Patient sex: M
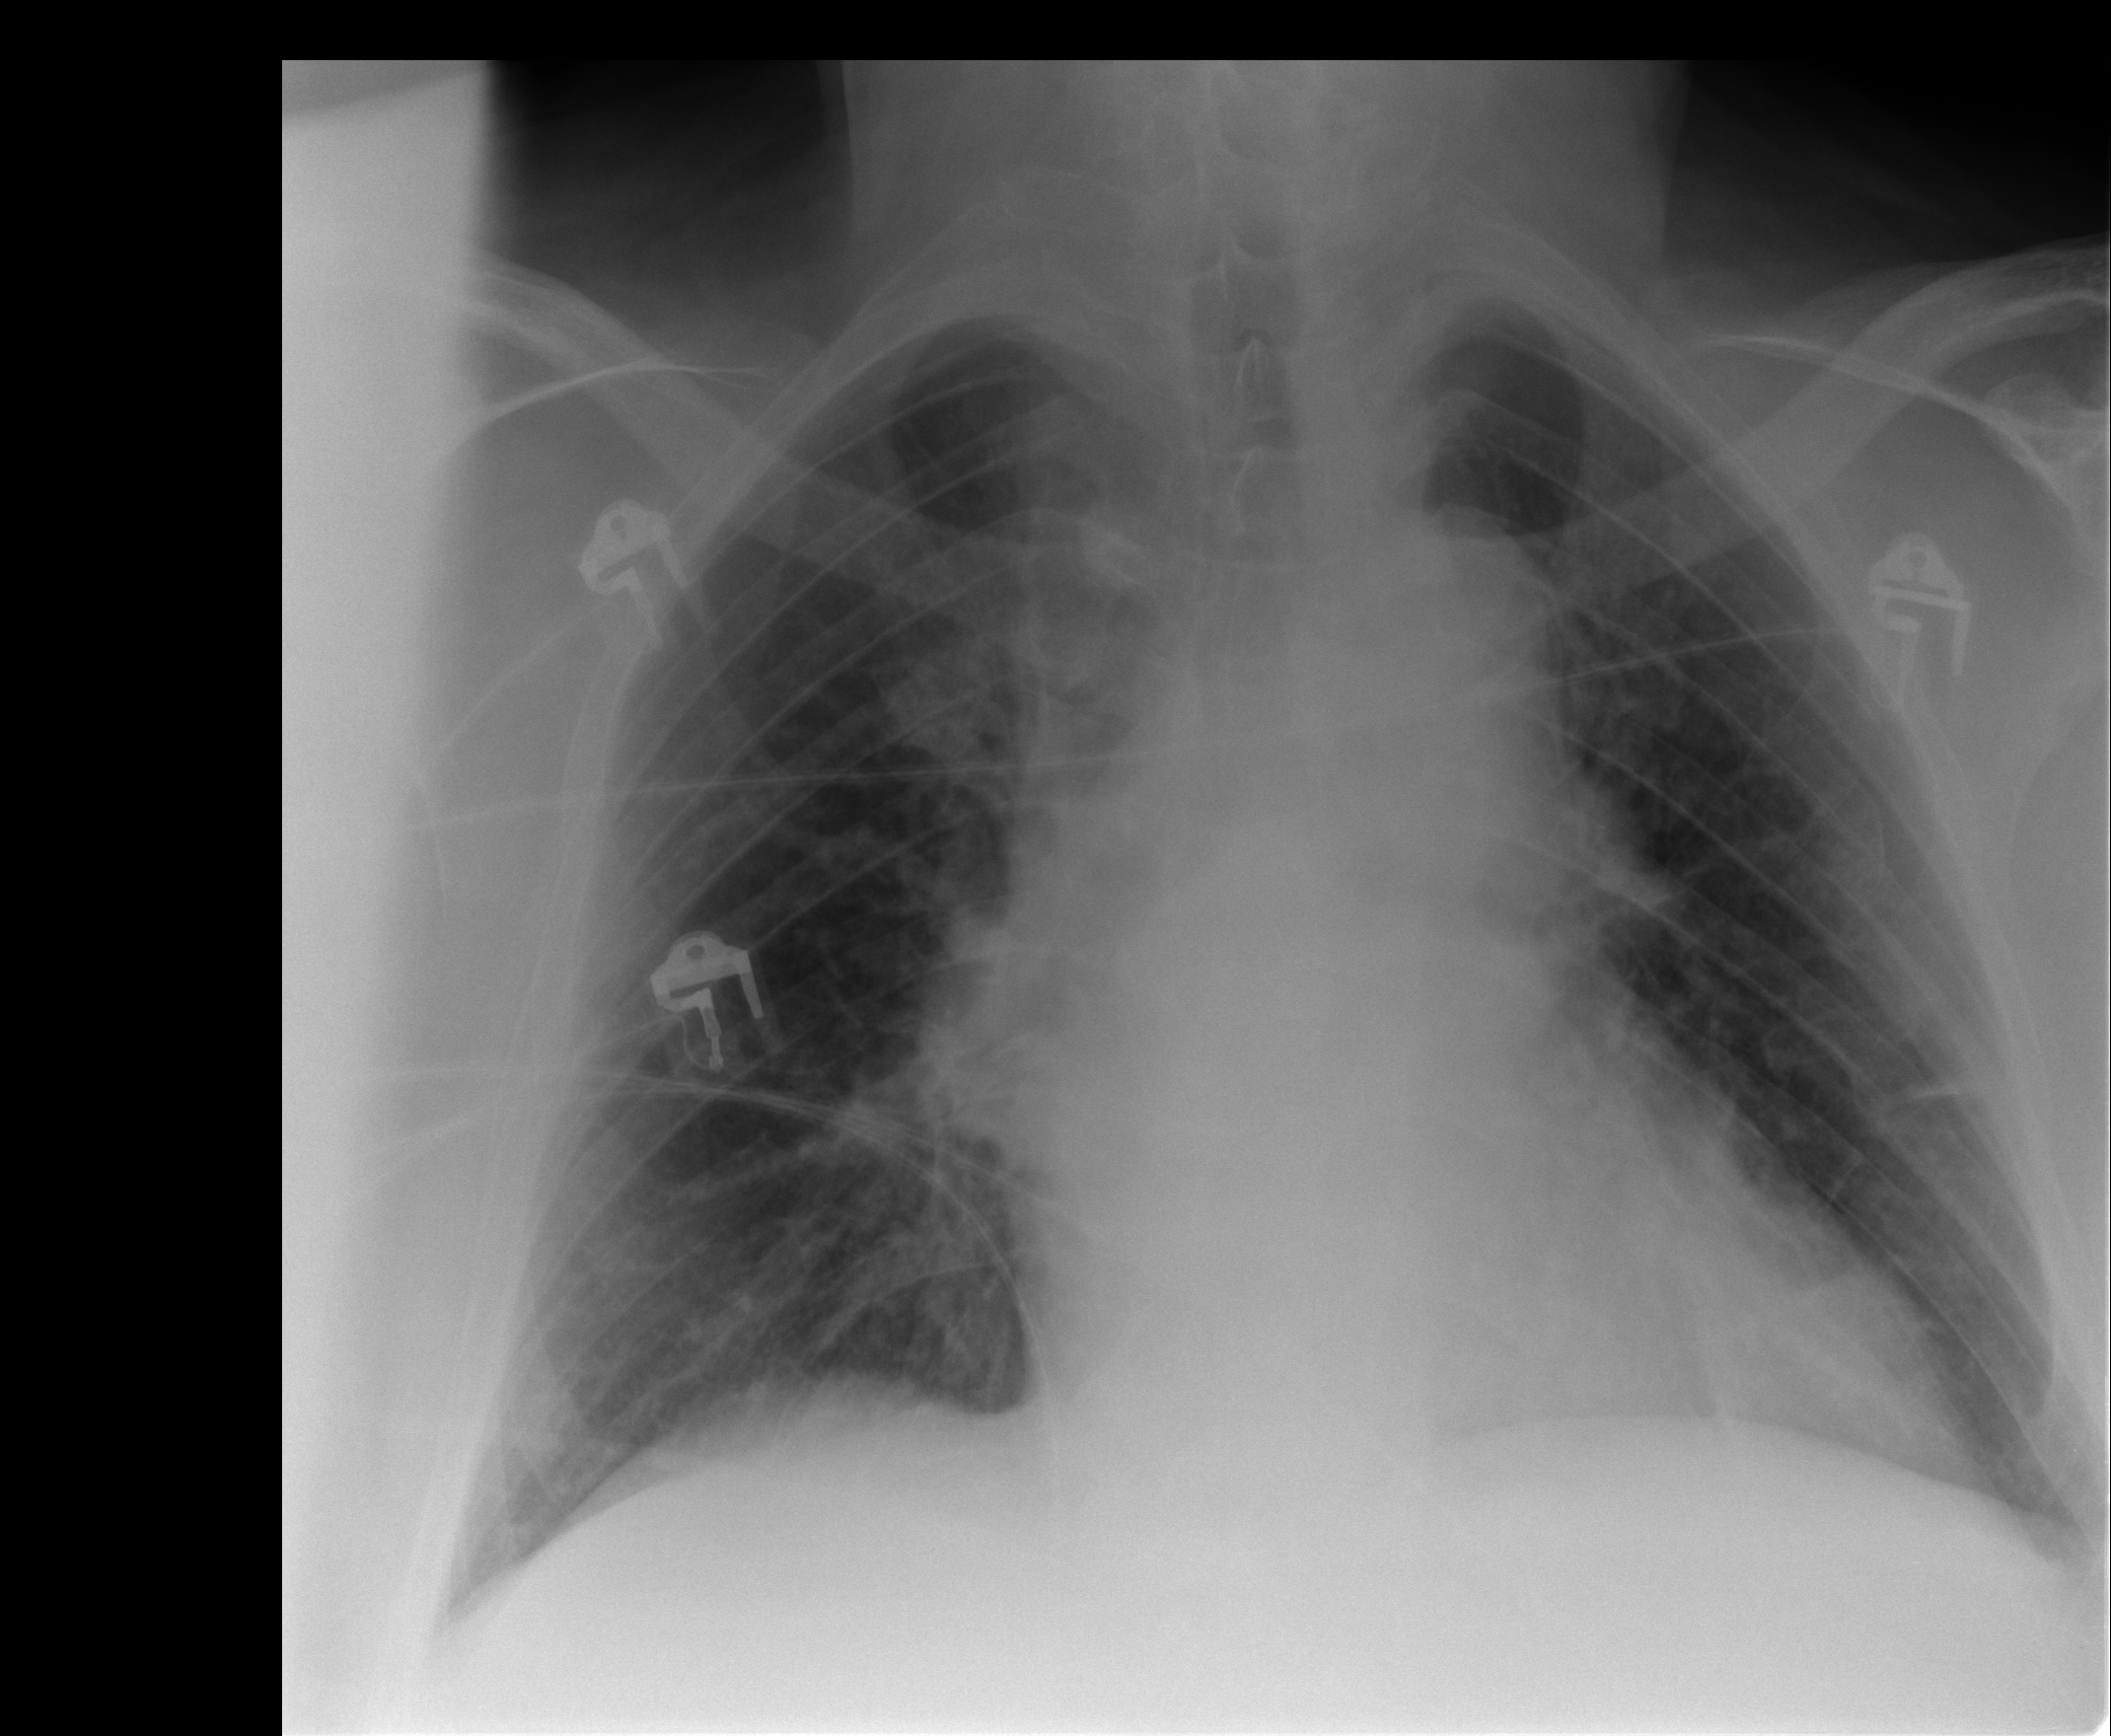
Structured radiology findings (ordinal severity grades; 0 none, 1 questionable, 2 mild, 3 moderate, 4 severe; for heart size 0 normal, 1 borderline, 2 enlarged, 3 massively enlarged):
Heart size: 1
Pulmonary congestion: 1
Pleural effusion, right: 0
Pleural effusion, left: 0
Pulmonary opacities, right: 1
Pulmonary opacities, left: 0
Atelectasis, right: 2
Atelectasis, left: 1